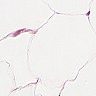
Metastatic tissue present: no